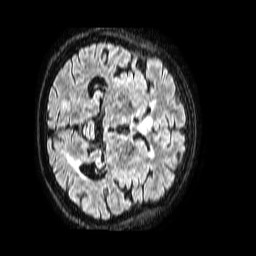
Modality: FLAIR
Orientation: axial
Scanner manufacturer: philips
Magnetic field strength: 1.5 T
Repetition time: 4.8 s
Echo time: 0.3 s